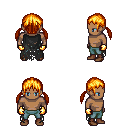
a pixel art fantasy rpg character, male body template, human, dark skin, black tattered cape, teal pants, light blonde twin-tailed hairstyle, gold gloves, brown shoes, four views (front, back, left, right), 2x2 character sprite sheet, small pixel art, hard edges, no anti-aliasing